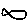
Label: fish